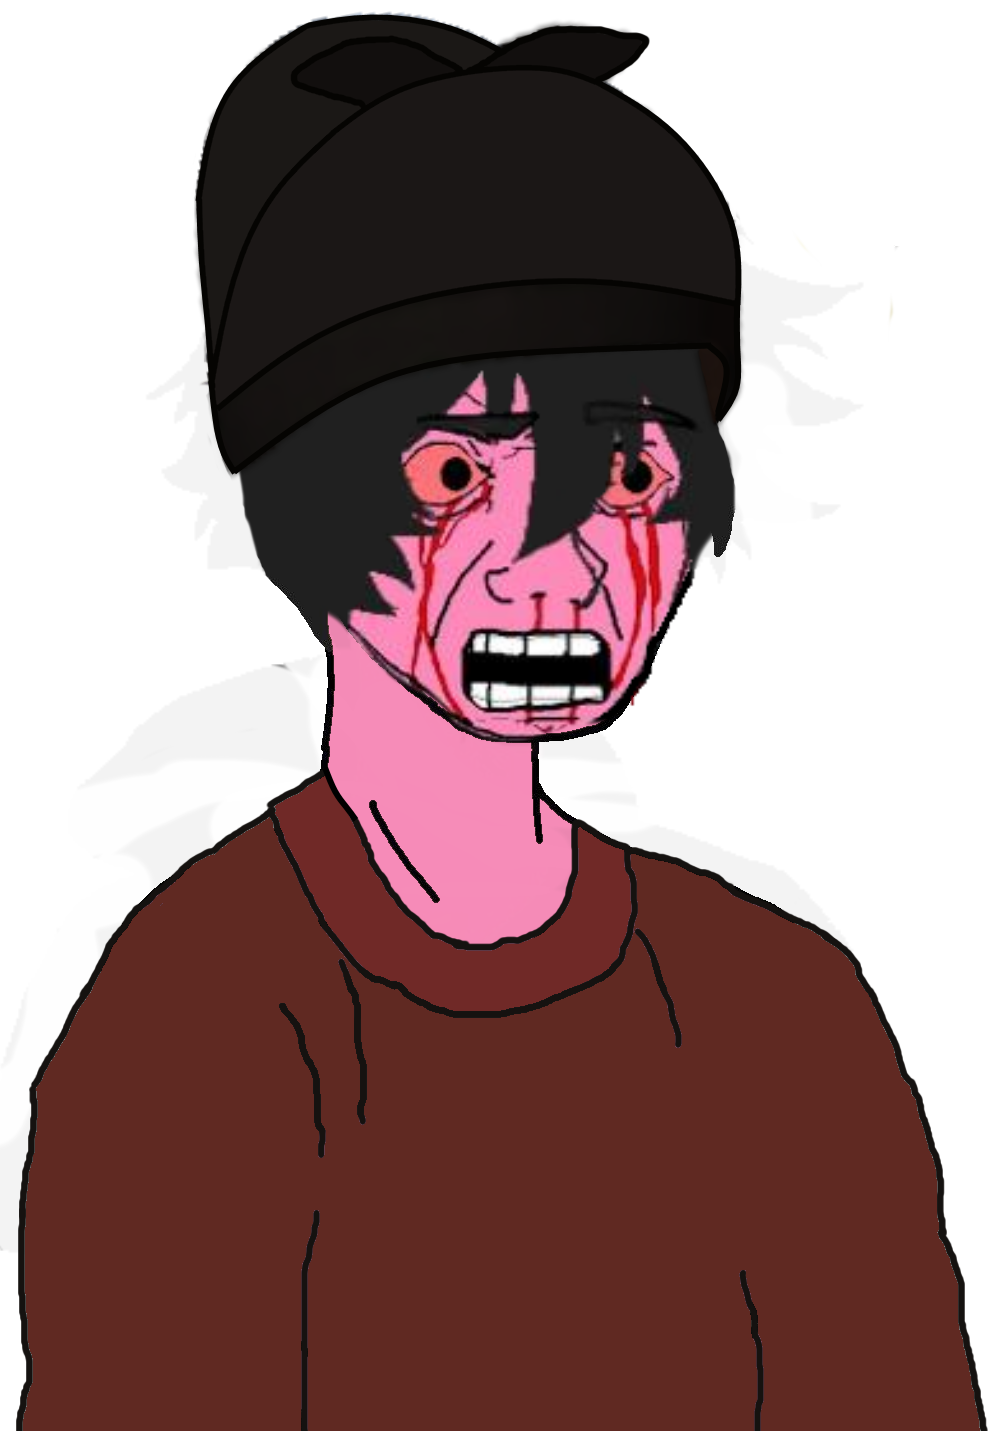
Label: 5_Twinkjak